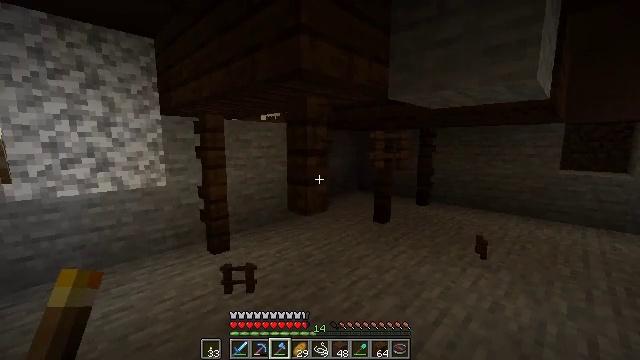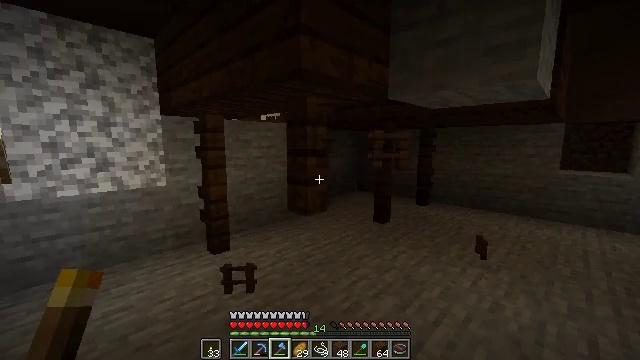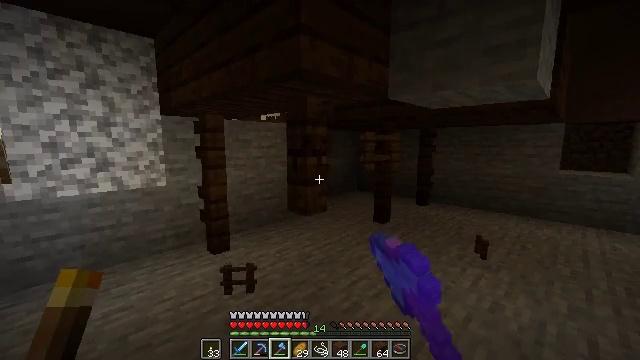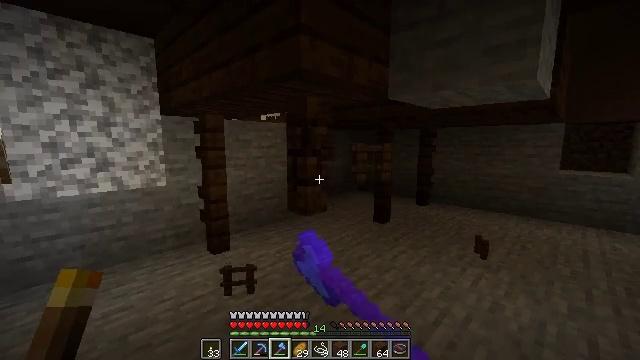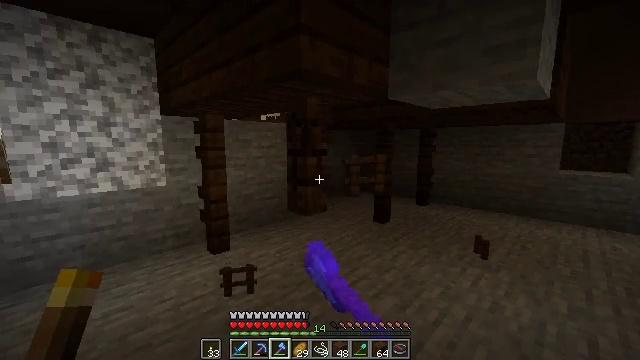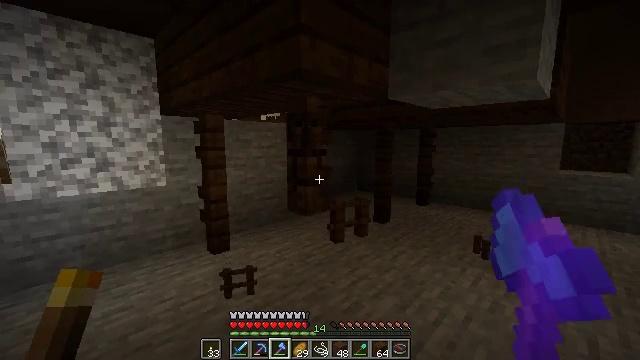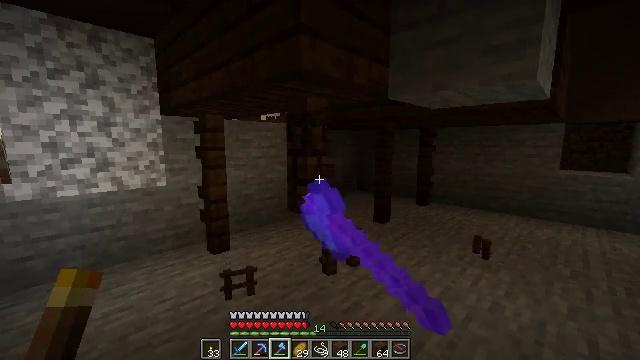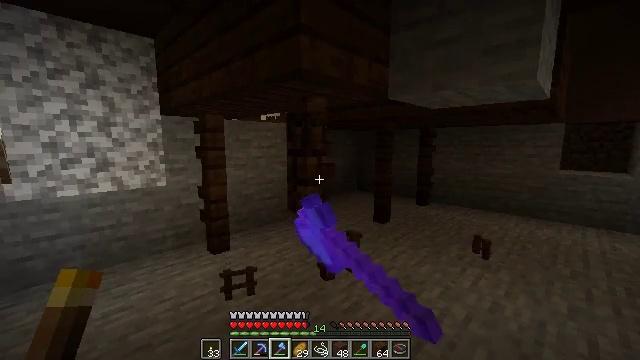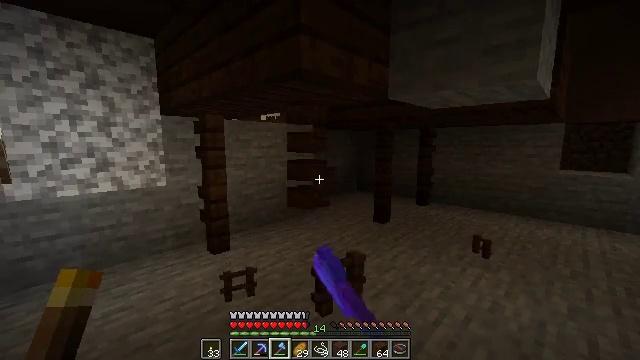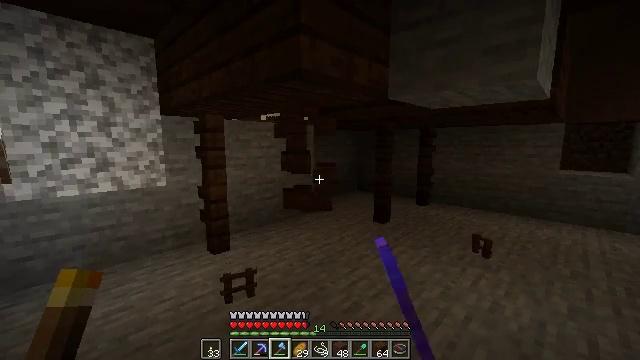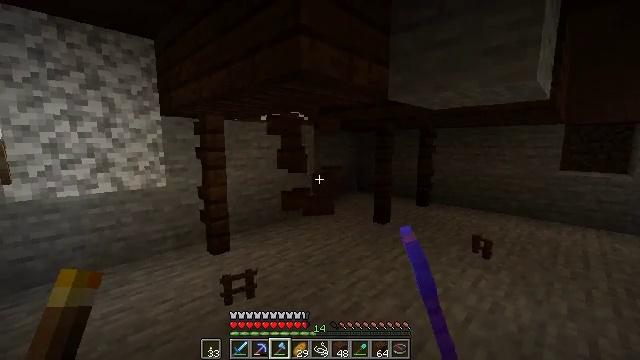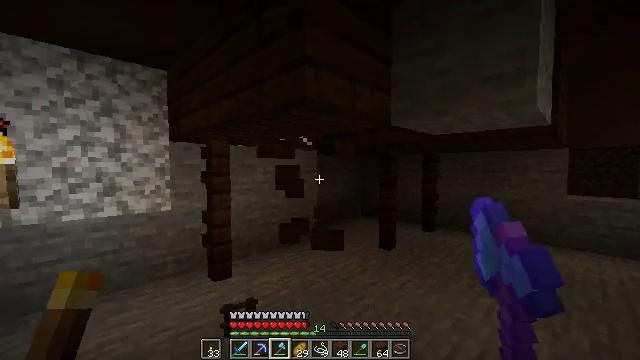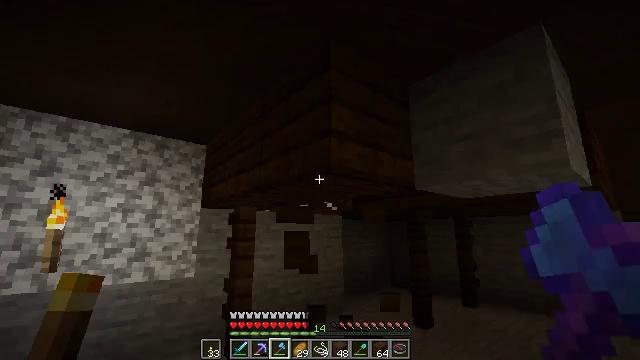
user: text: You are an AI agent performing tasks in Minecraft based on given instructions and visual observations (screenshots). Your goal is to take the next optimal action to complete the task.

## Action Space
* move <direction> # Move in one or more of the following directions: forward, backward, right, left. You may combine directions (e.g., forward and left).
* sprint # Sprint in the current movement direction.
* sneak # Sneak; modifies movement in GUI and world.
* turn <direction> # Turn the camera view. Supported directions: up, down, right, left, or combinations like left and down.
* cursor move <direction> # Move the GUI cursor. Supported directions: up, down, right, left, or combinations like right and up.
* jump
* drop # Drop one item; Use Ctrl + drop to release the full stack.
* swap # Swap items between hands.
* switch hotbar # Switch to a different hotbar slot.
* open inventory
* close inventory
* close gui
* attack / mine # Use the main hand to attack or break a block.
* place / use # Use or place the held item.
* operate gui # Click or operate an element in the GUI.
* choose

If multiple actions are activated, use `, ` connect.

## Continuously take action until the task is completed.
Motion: motion action
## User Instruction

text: Break the dark oak fence to pick it up.
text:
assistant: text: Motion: attack / mine
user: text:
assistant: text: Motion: attack / mine
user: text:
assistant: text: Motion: attack / mine
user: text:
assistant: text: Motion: attack / mine
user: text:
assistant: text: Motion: attack / mine
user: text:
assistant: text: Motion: attack / mine
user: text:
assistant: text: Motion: attack / mine
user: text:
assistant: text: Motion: attack / mine
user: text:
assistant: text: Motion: attack / mine
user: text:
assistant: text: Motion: attack / mine
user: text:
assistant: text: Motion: turn up, attack / mine
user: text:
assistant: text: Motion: turn left and up, attack / mine
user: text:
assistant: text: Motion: attack / mine